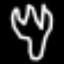
Label: fork